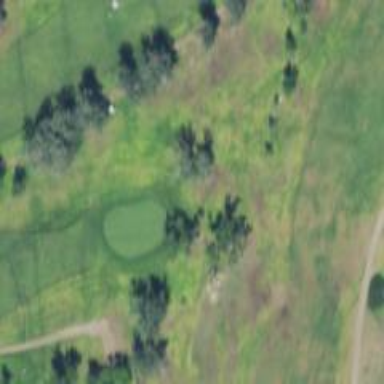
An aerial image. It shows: Golf hole.